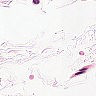
Metastatic tissue present: no